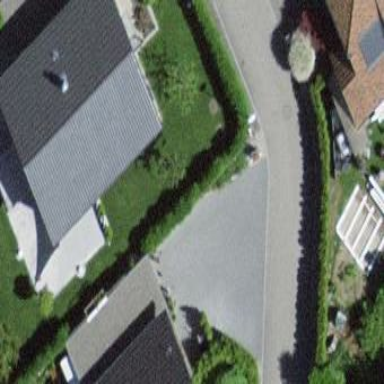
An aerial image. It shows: Residential building.